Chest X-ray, PA view. Patient: 41 years old, sex M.
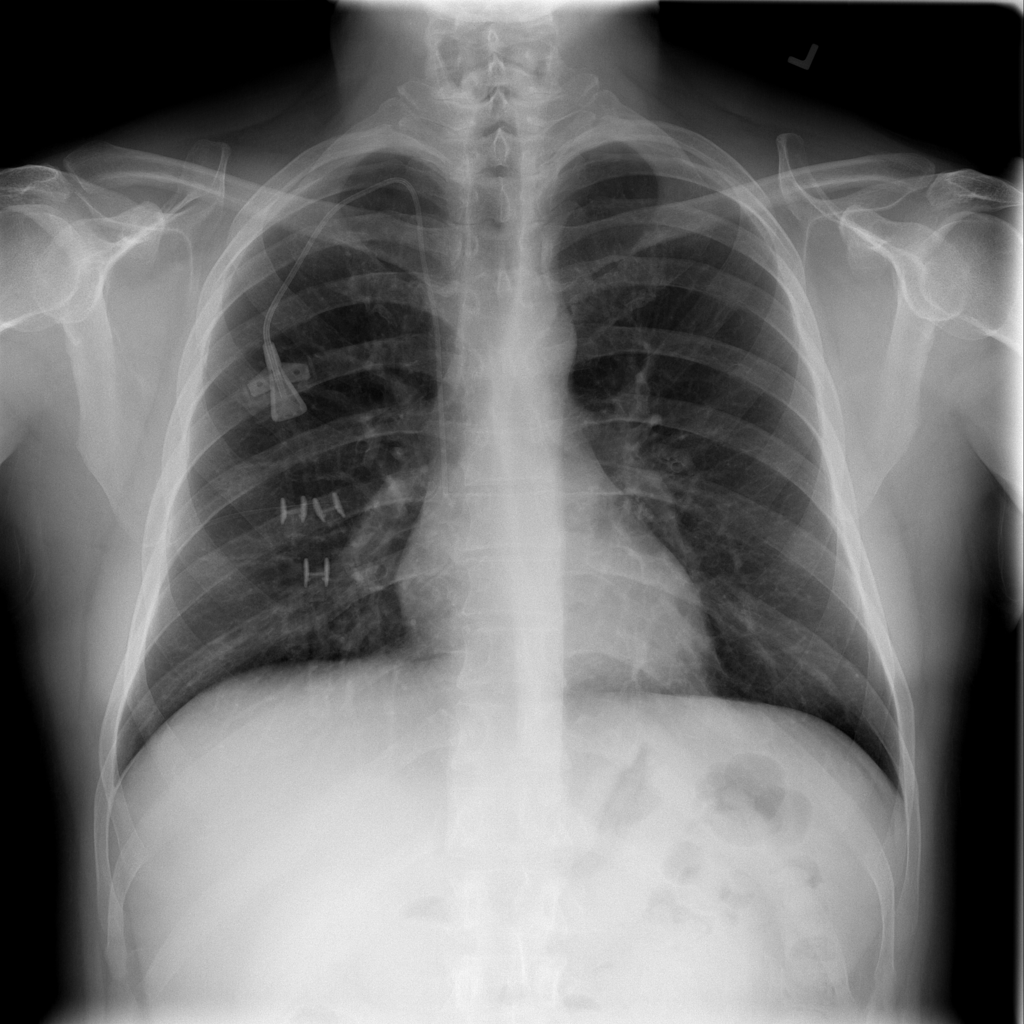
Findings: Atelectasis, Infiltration